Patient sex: M
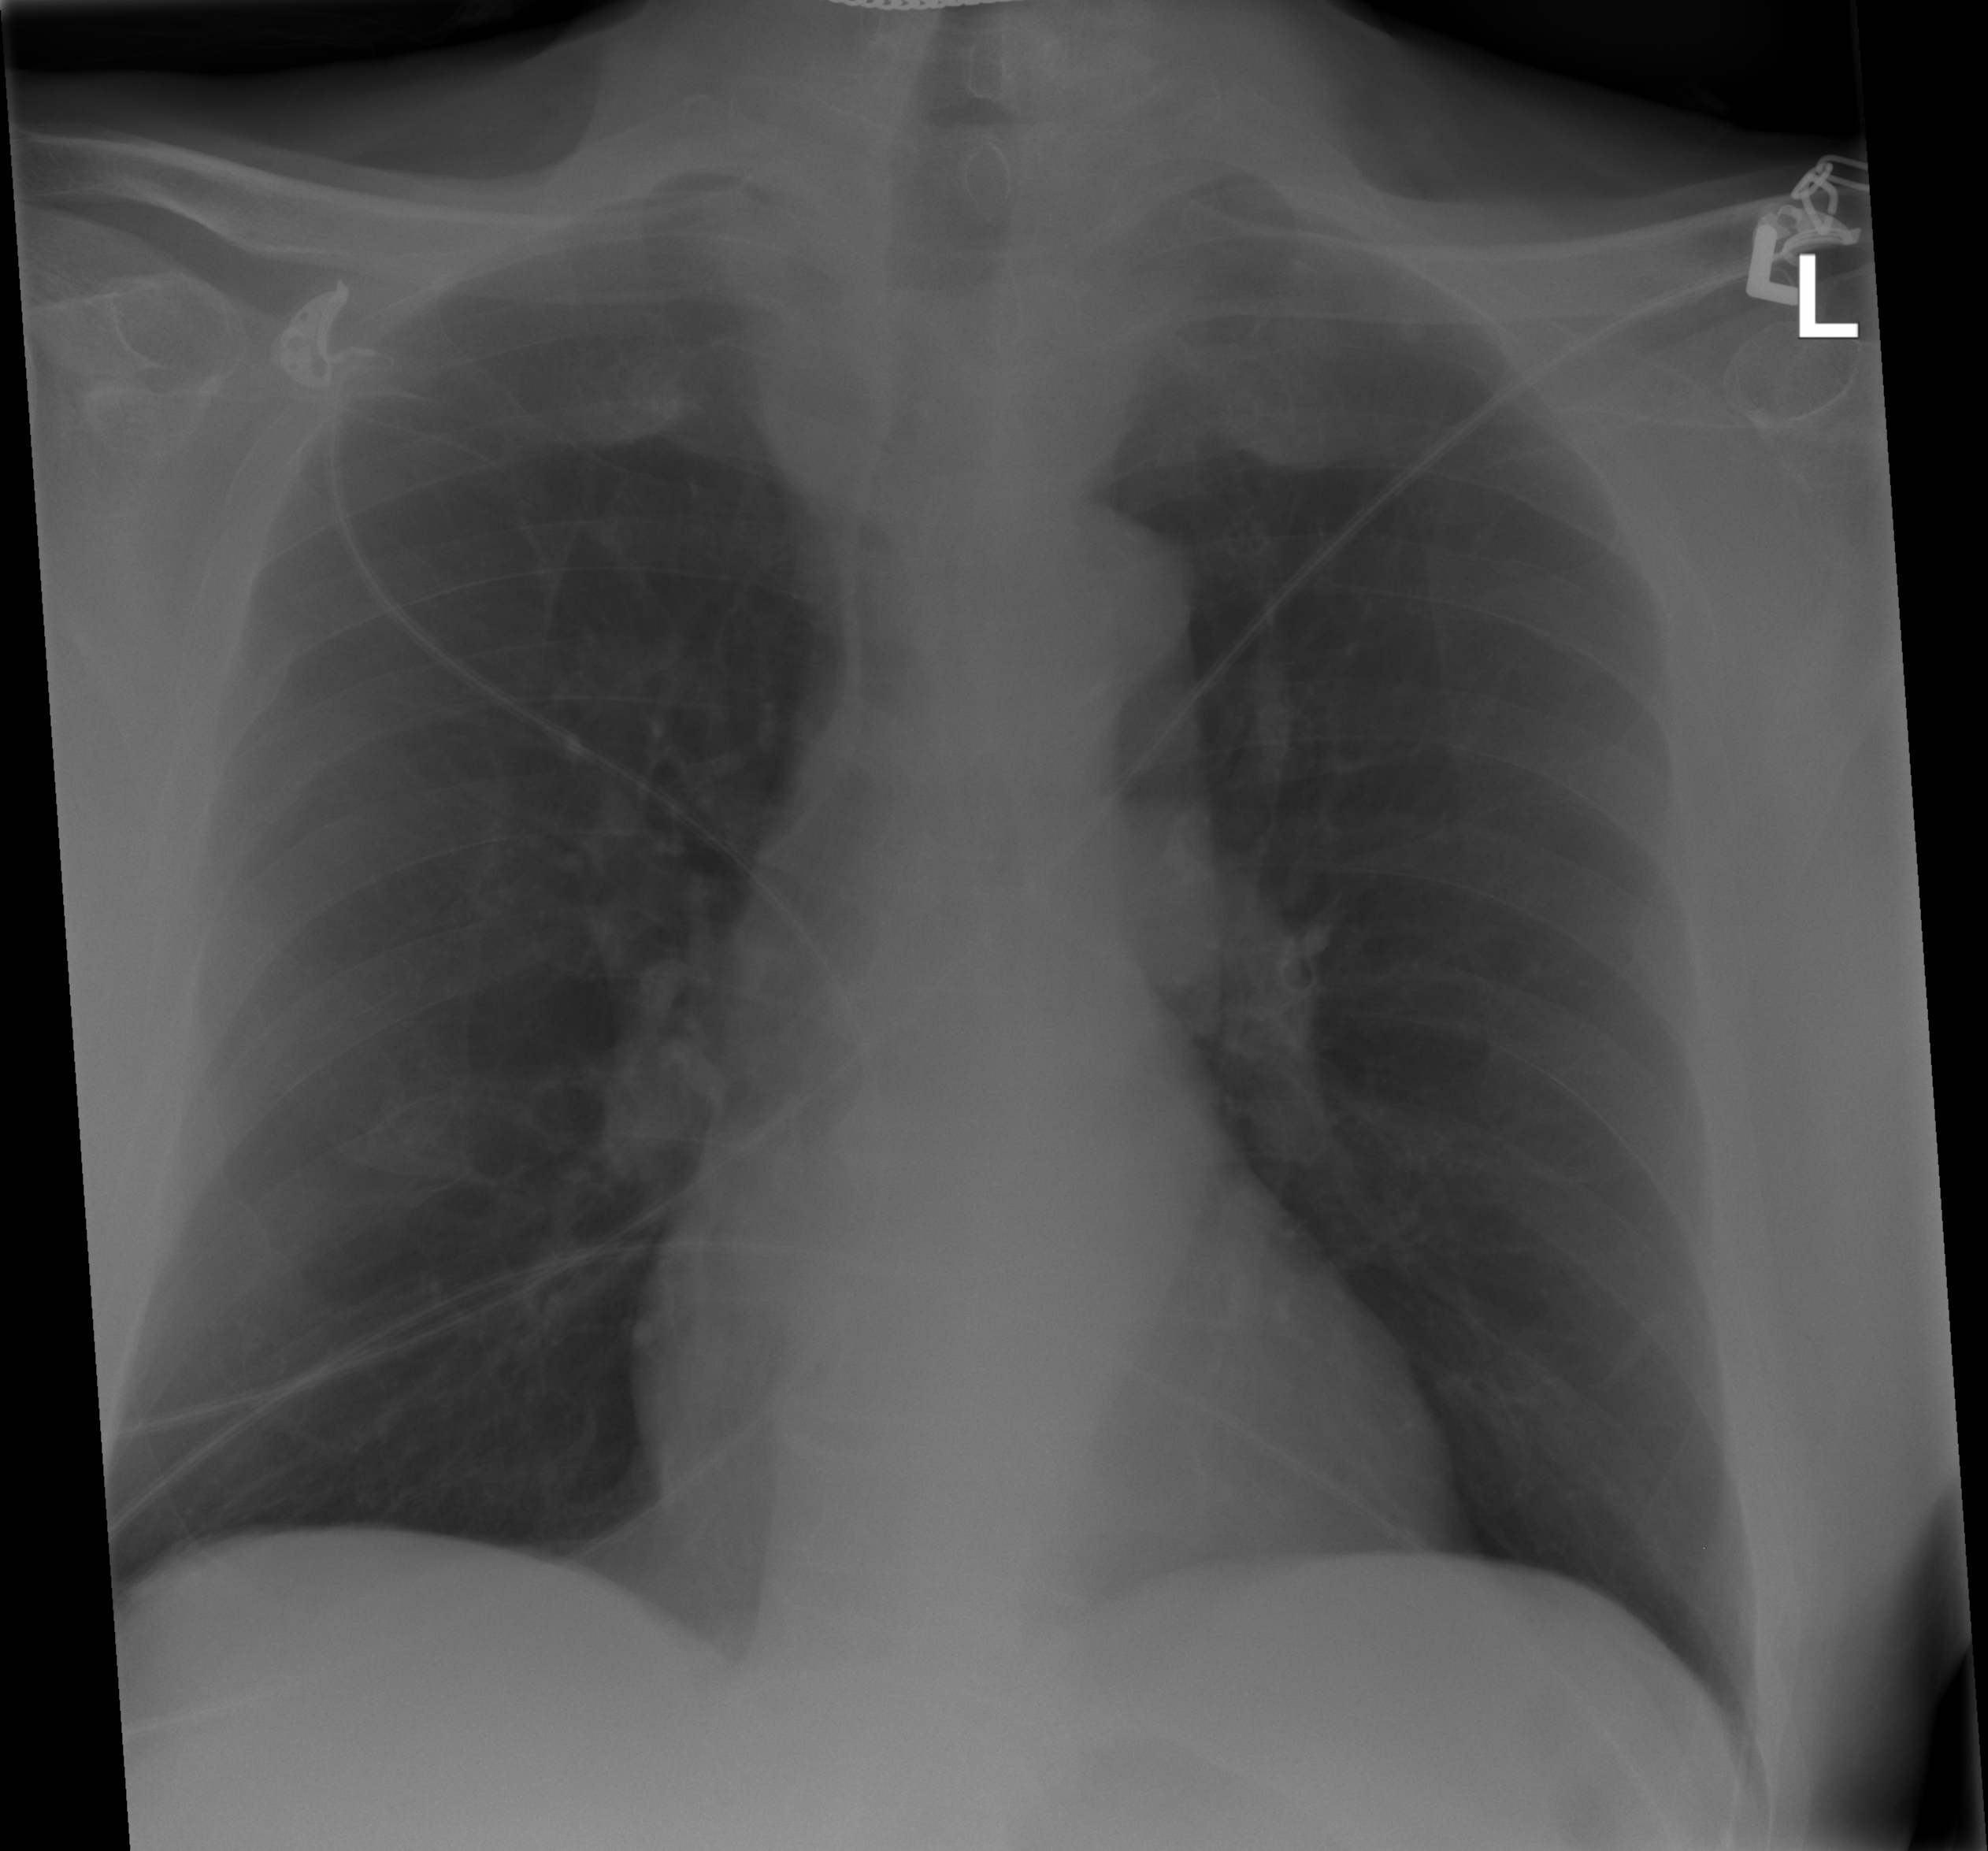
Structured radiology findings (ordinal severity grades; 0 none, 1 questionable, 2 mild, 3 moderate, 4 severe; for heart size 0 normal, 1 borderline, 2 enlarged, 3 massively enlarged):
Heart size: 0
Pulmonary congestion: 0
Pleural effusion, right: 0
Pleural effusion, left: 0
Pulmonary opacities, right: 0
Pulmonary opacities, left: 0
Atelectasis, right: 1
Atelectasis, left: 1